Question: I can use @model in cshtml in views folder bu i want to use this another folder for login operation.
I create a cshtml file in Account folder.But i cant use @model.I got error like this:

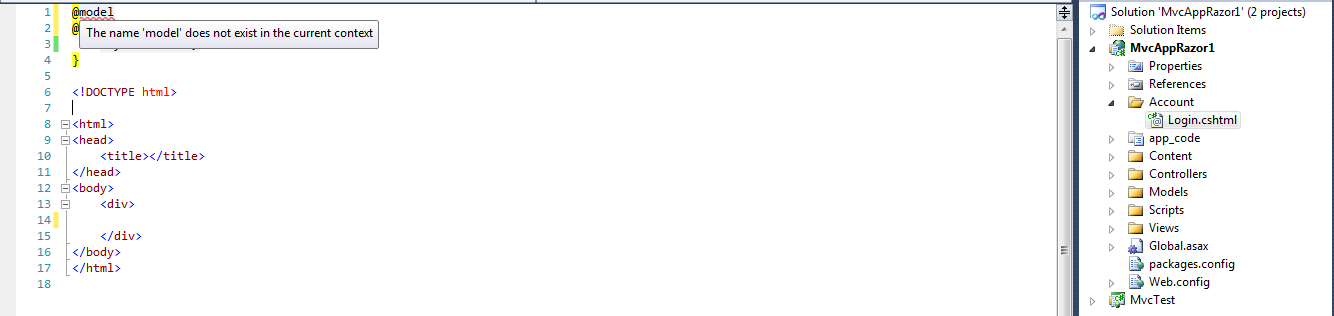
Answer: You need to provide the class that will be used as the model for this view, ie.
'@model MyApp.Web.Models.ViewModels.AccountModel'
If you don't need a strongly-typed model in this view just delete '@model' declaration.
<URL>